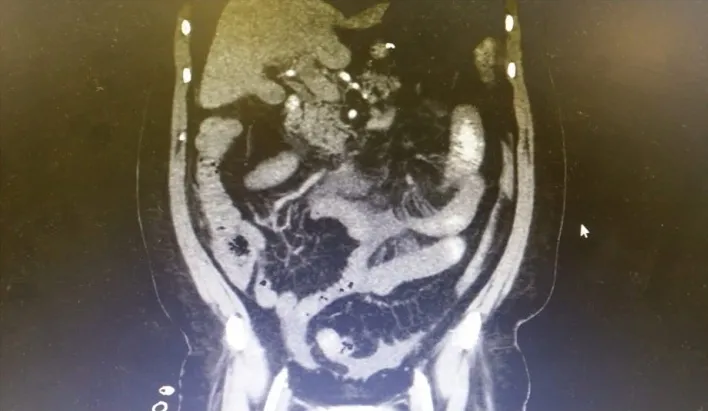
Computed tomography (CT) of abdomen showing porto-mesenteric vein thrombosis with evidence of small bowel ischemia.
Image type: radiology (ct)